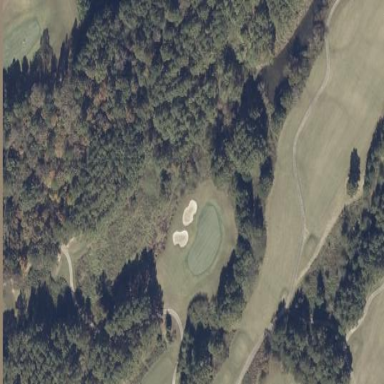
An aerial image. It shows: Rough grass area on golf course.